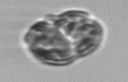
Label: Karenia